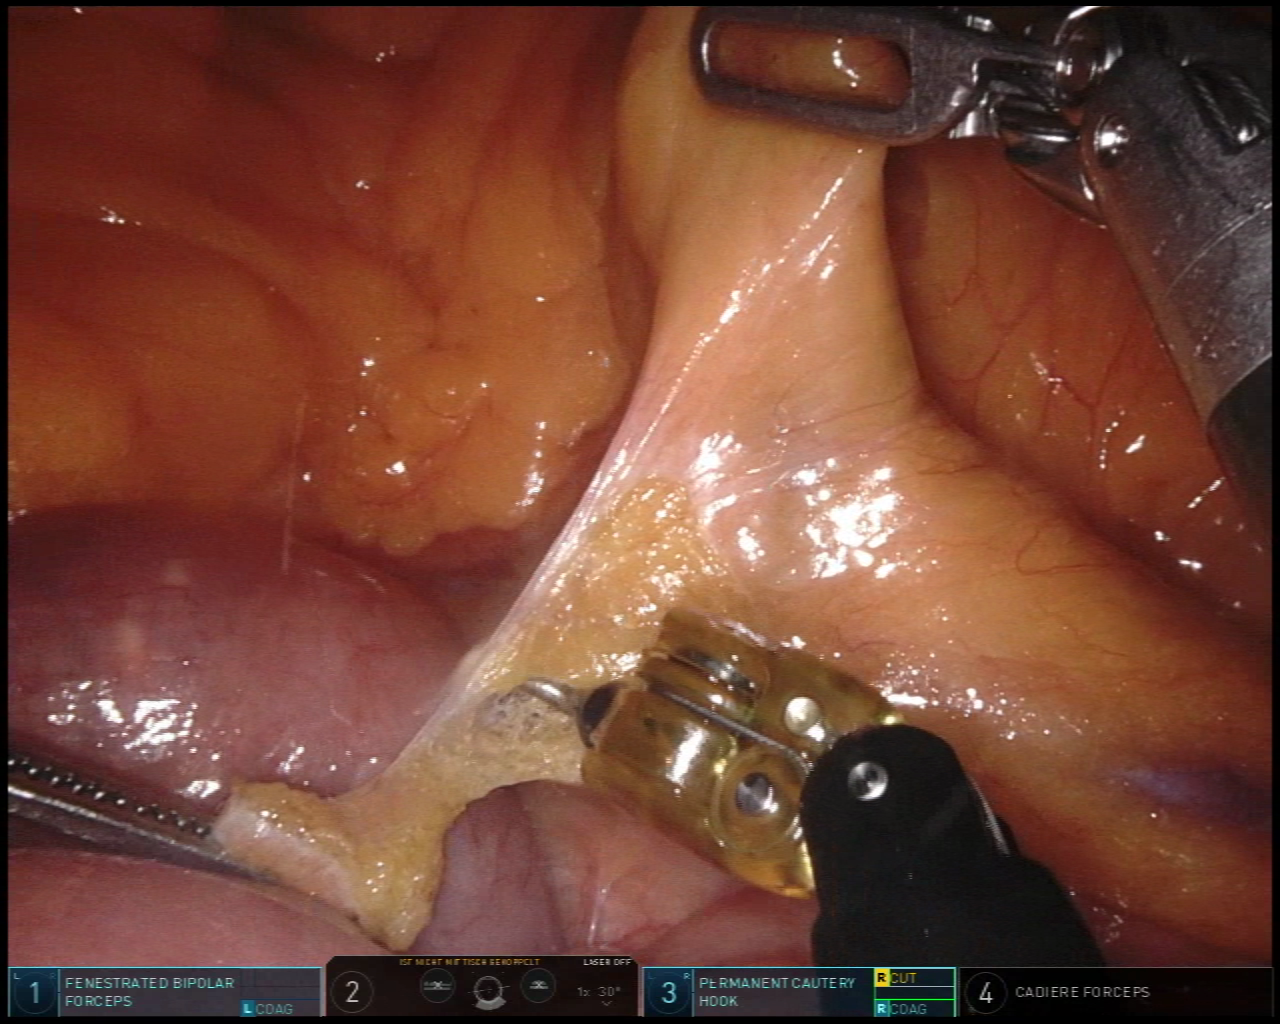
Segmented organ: small_intestine
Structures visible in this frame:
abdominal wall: no
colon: no
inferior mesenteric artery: no
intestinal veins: yes
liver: no
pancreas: no
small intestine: yes
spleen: no
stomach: no
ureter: no
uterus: no
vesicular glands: no